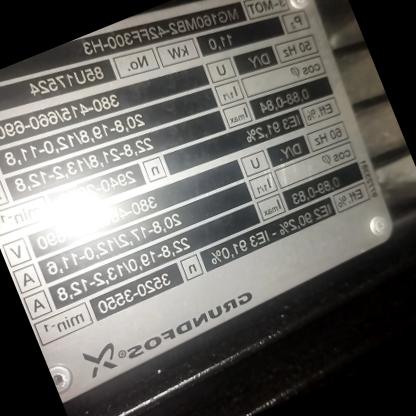
Klasa: tabliczka-znamionowa